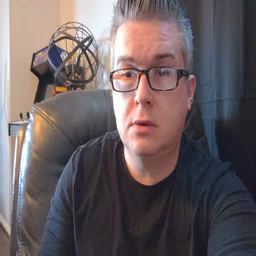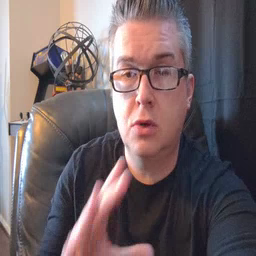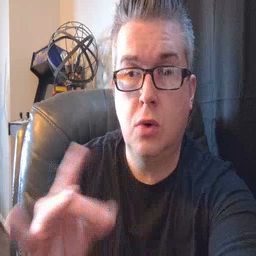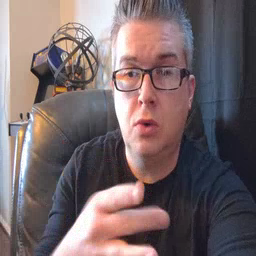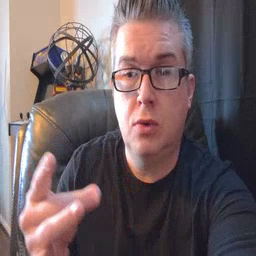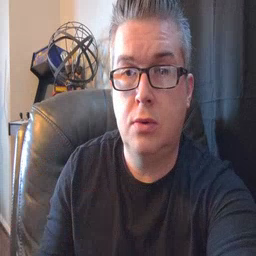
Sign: story